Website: lowes
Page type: customer-info-address
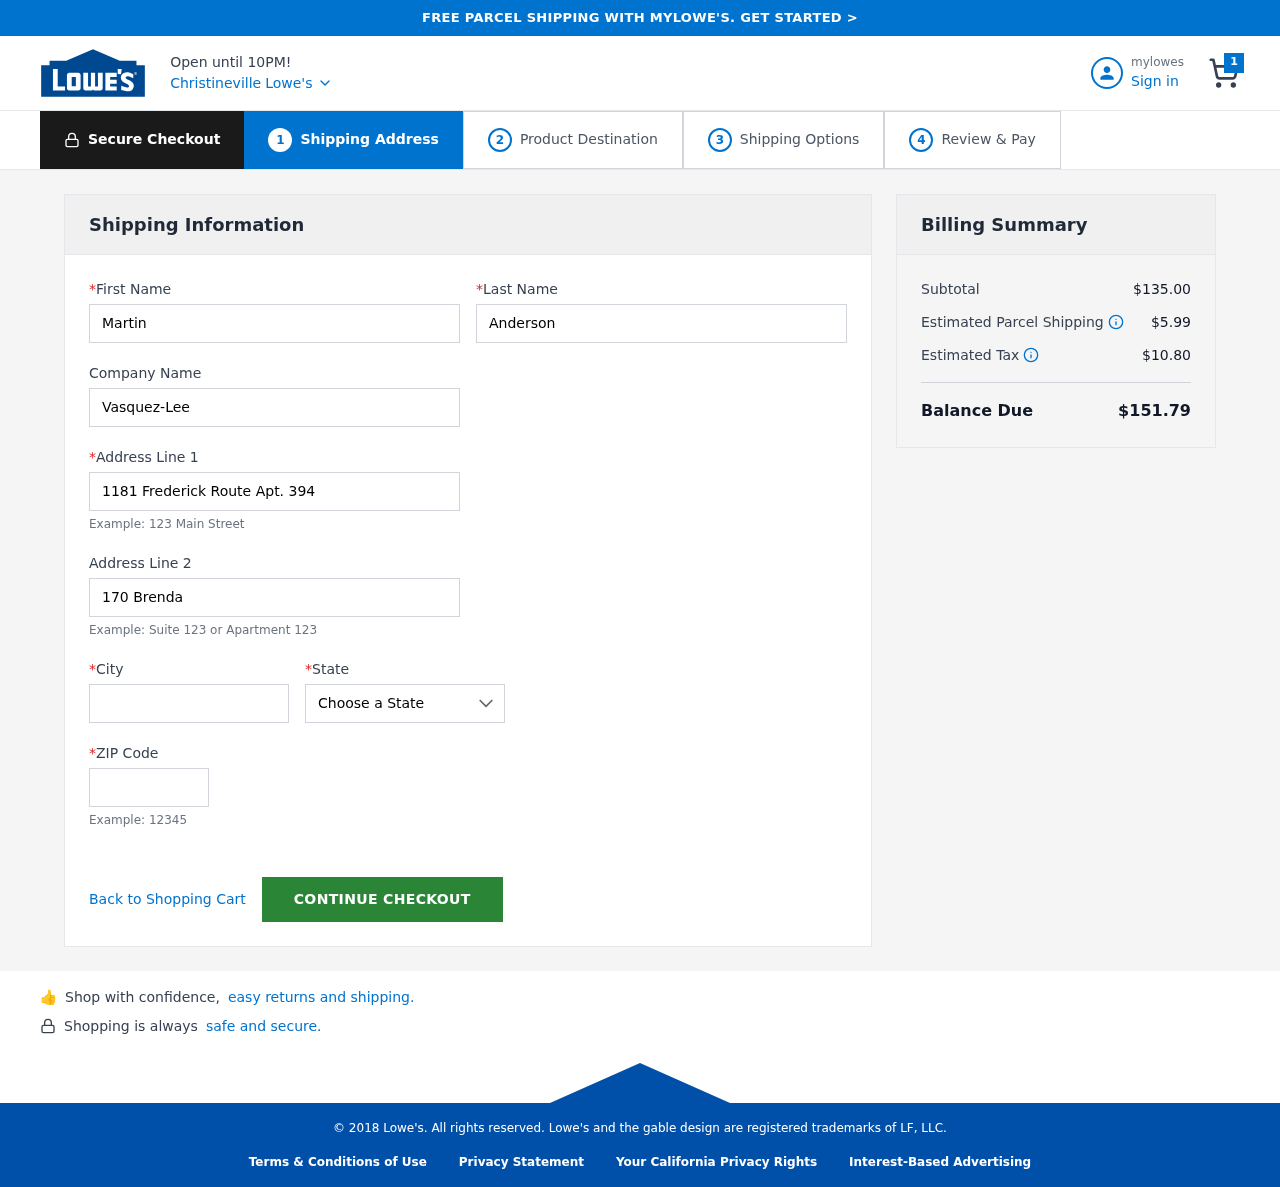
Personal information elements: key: PII_CITY
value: Christineville
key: PII_COMPANY
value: Vasquez-Lee
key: PII_FIRSTNAME
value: Martin
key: PII_LASTNAME
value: Anderson
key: PII_POSTCODE
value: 47521
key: PII_STATE
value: Hawaii
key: PII_STREET
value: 1181 Frederick Route Apt. 394
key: PII_STREET2
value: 170 Brenda Underpass
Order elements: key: ORDER_NUM_ITEMS
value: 1
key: ORDER_SUBTOTAL
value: $135.00
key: ORDER_SHIPPING_COST
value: $5.99
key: ORDER_TAX
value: $10.80
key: ORDER_TOTAL
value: $151.79